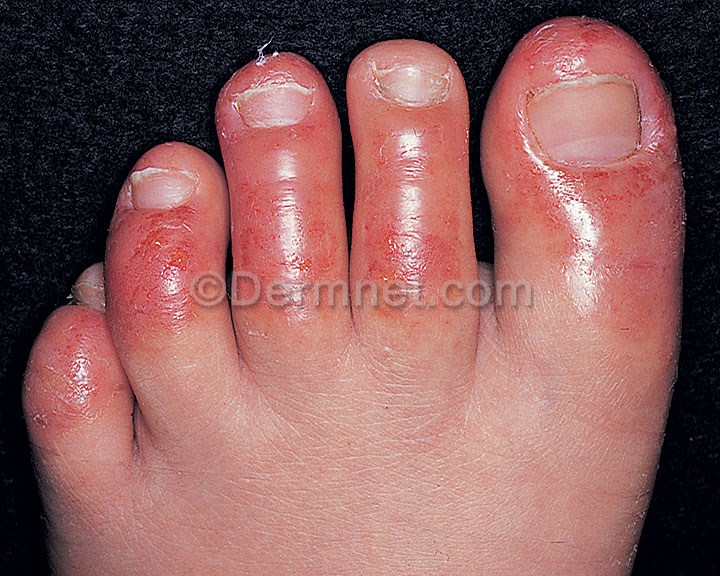
Disease: Poison Ivy Photos and other Contact Dermatitis